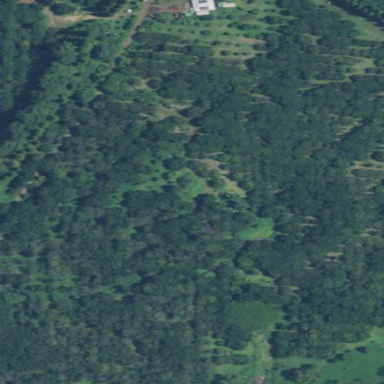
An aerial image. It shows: Orchard filled with macadamia trees.